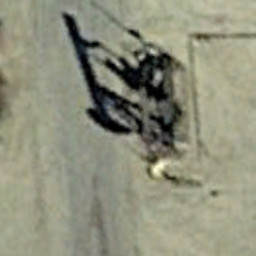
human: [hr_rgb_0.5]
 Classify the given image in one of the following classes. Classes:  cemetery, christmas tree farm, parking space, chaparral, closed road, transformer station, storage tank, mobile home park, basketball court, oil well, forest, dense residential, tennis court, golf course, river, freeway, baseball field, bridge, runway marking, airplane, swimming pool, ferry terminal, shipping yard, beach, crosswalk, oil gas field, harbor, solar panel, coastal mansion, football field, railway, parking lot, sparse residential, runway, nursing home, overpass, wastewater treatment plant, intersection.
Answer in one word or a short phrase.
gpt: oil well